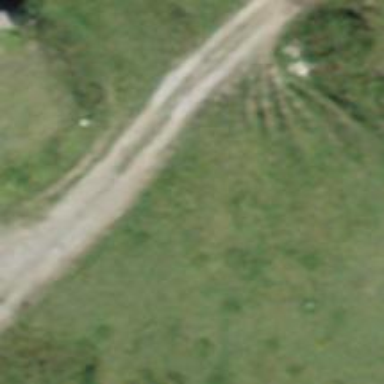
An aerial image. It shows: Track road with grade3 tracktype.